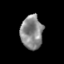
Tissue: skin
Cell type: Epithelial cells
Senescence score: 0.285
Nuclear area (px): 731
Mean DAPI intensity: 136.085